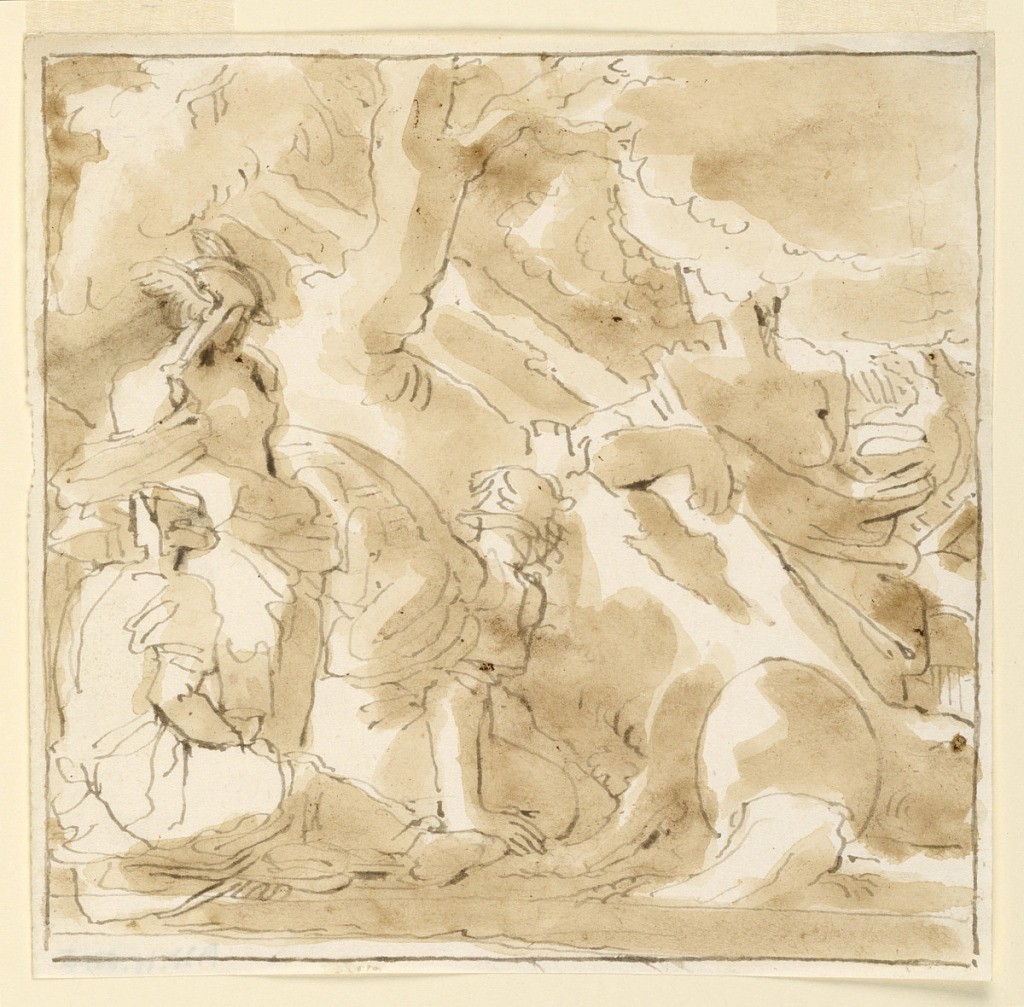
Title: Sketch, Classical Scene with Hermes and Other Figures
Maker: Fortunato Duranti, Italian, 1787 - 1863
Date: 1820–1850
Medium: Pen and ink, brush and wash on paper
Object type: Drawing
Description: Sketch, Classical Scene with Hermes and Other Figures.